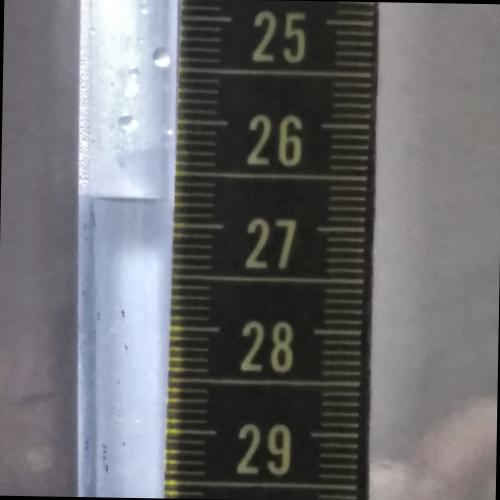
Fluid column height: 26.8 cm